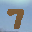
Label: 7